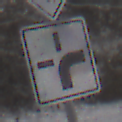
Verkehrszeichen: VerlaufVorfahrtsstrasse3
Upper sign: Vorfahrtsstrasse
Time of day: MorningAfternoon
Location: Outdoor (Nature)
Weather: PartlyCloudy
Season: Winter
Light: Natural